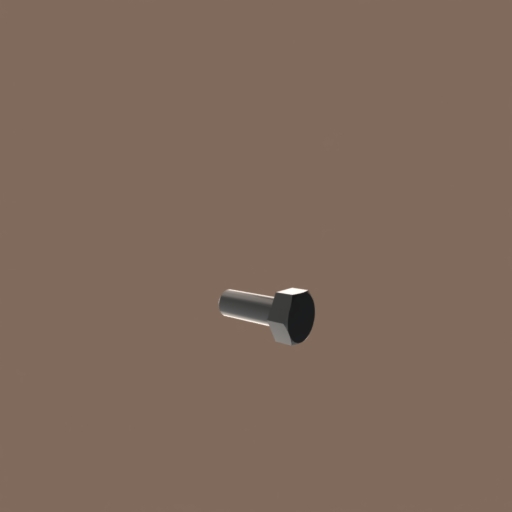
Label: bolt